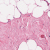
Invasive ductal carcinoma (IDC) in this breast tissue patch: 0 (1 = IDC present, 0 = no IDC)